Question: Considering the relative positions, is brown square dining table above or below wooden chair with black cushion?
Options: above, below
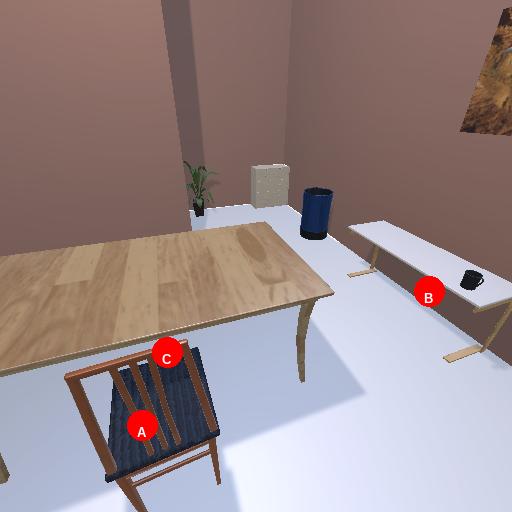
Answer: above